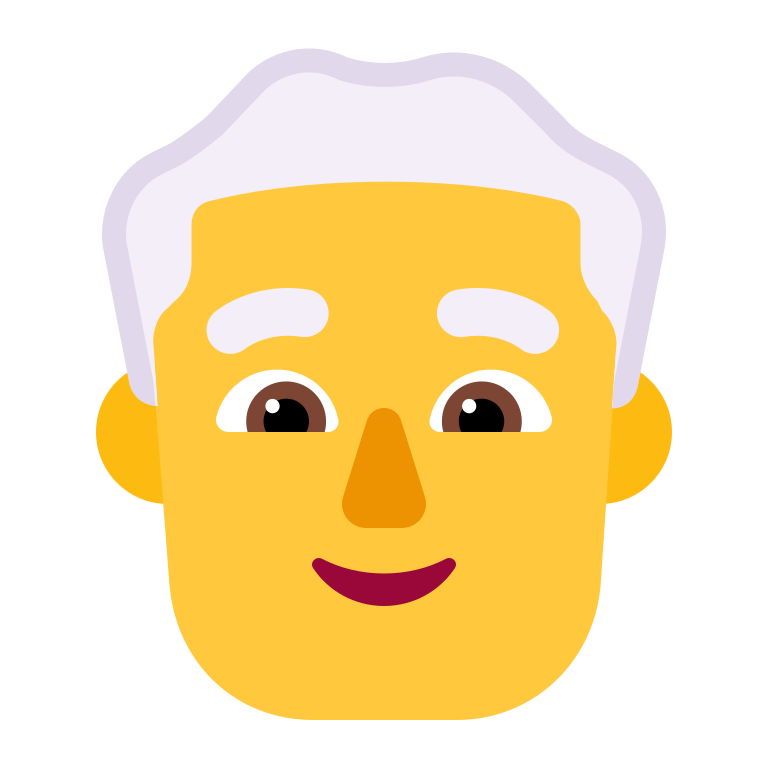
man white hair flat default